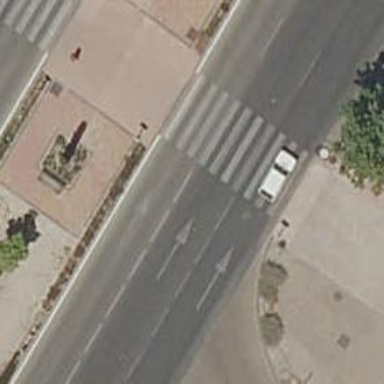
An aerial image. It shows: Zebra crossing on the road.